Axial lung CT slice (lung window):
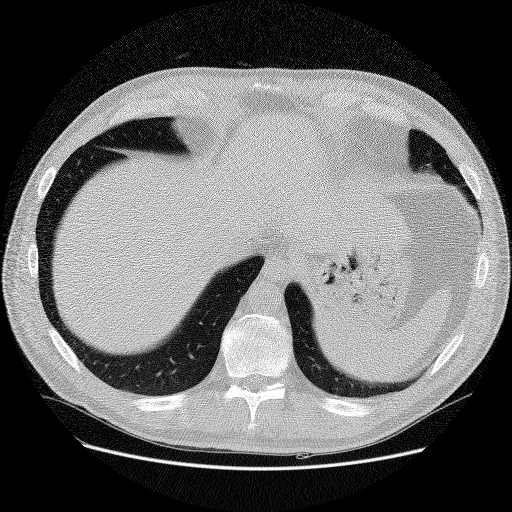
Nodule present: no